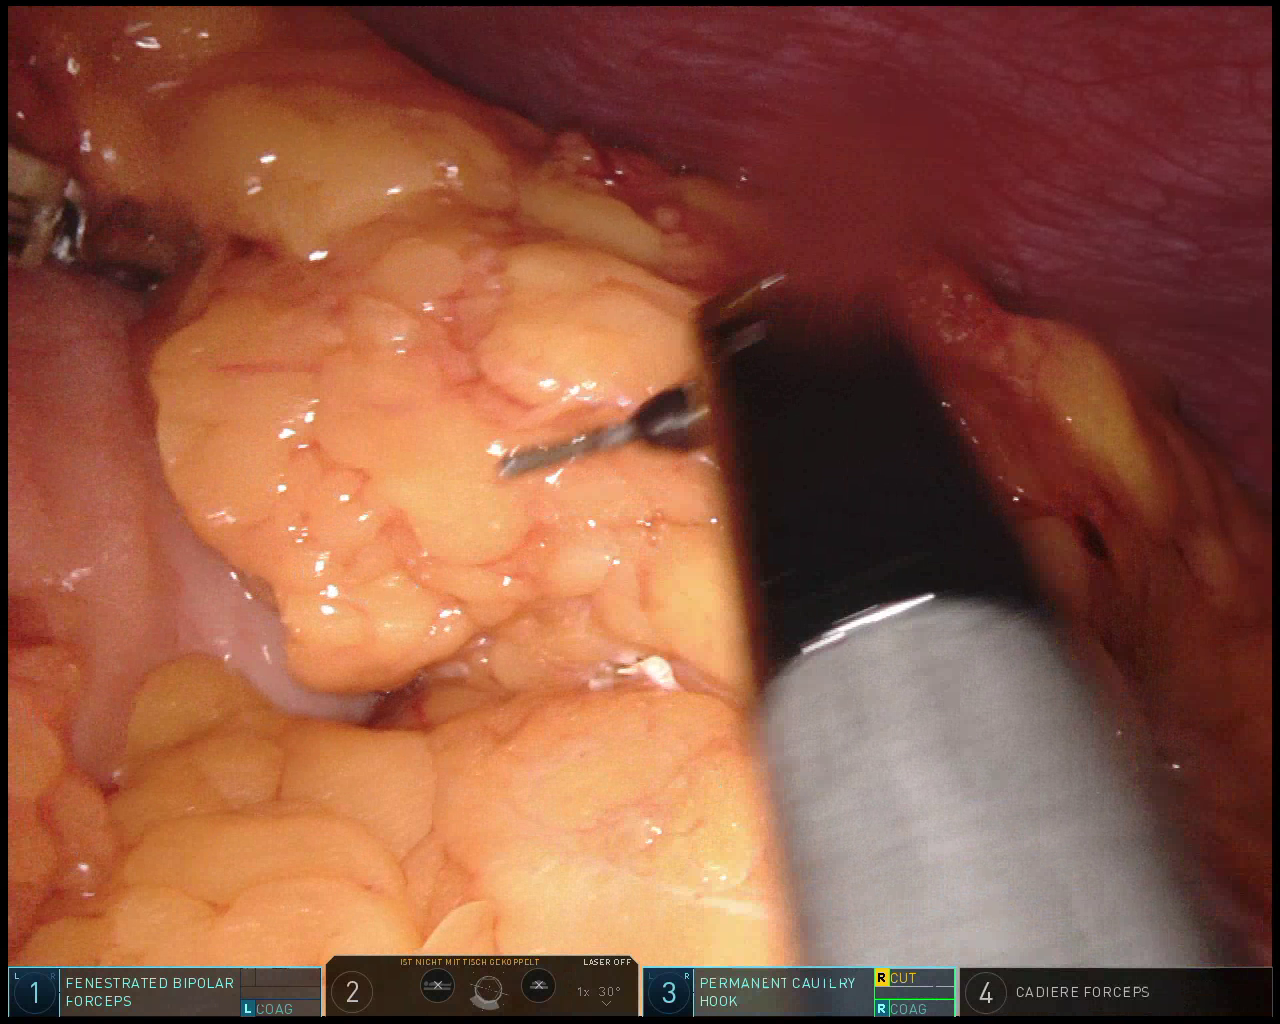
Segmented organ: stomach
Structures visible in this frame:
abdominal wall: yes
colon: no
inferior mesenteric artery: no
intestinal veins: no
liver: no
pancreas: no
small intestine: no
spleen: no
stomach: yes
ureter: no
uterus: no
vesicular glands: no